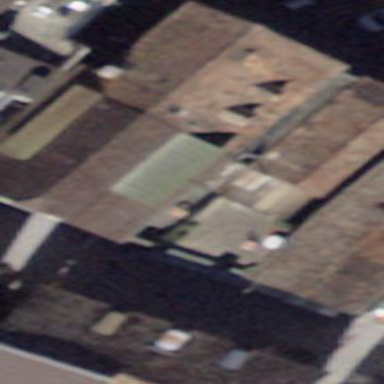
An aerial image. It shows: Building featuring apartments with half-hipped roof.